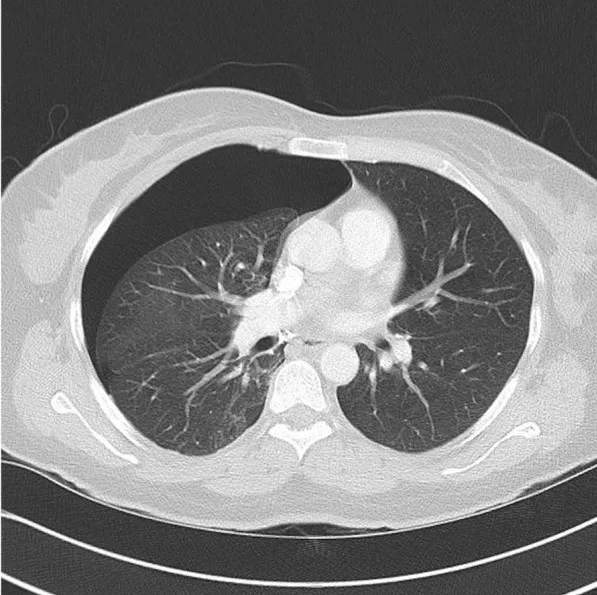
High resolution computed tomography scan of the chest. Large mantle pneumothorax at the level of the right middle lobe, observed 3 days after hysterectomy.
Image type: radiology (ct)